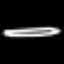
Label: pencil